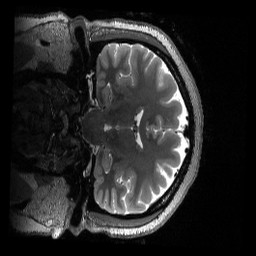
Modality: T2w
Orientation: coronal
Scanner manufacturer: siemens
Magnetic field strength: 3 T
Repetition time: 3.2 s
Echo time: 0.563 s